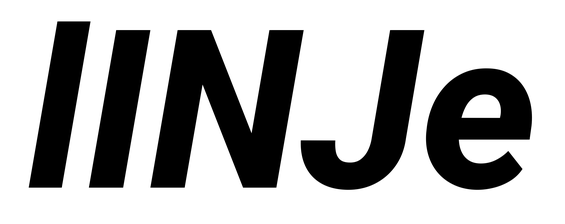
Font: Roboto-Italic_ExtraBold_Italic